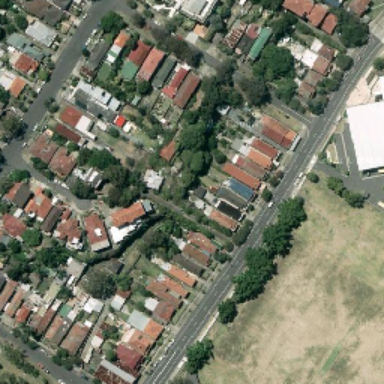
On one side of the road is a bare field with a white building on it .